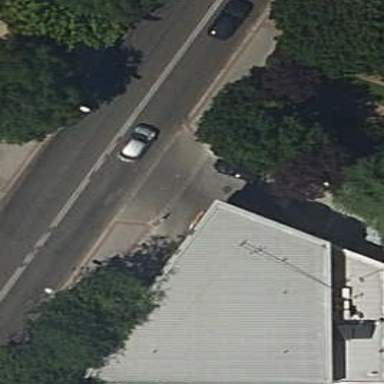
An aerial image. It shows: View of roof of building.